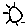
Label: sun